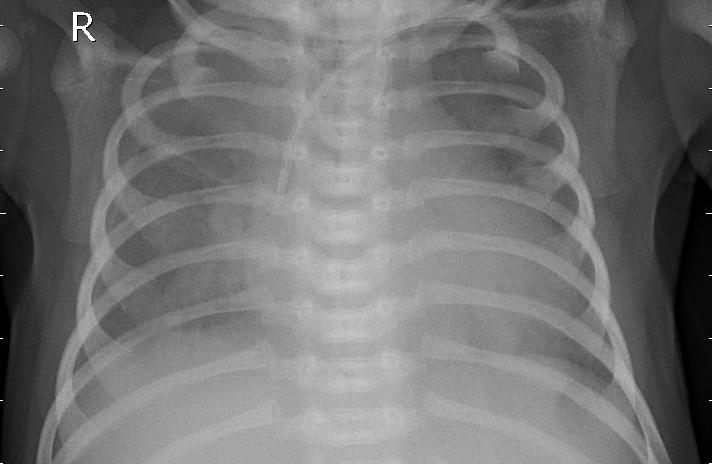
Diagnosis: PNEUMONIA